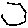
Label: hexagon